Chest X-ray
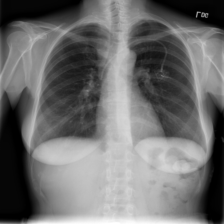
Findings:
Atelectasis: negative
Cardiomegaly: negative
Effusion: negative
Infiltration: negative
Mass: negative
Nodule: negative
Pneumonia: negative
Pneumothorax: negative
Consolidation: negative
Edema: negative
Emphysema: negative
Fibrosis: negative
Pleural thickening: negative
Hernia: negative